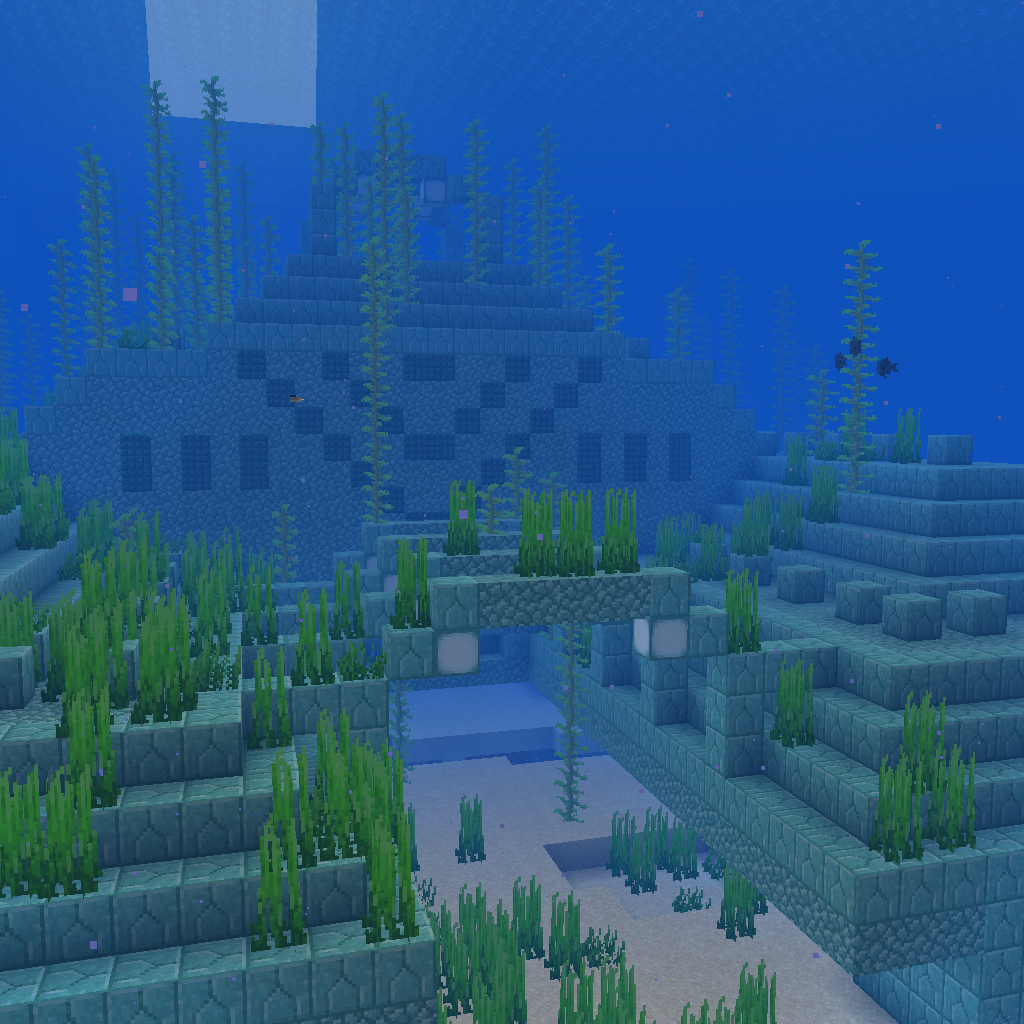
underwater monument entrance